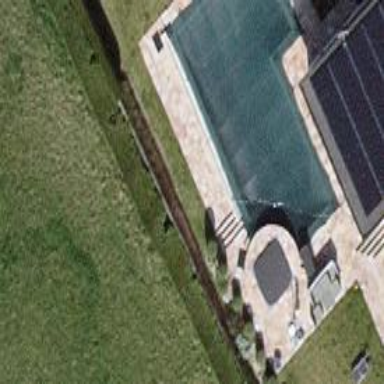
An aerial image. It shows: Outdoor swimming pool set in the ground.